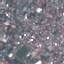
Land use / land cover class: Residential